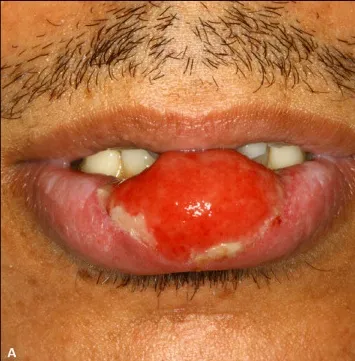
A) An extensive nodule-ulcerative lesion on the lower lip.
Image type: pathology (h&e)